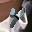
Label: 4